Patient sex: M
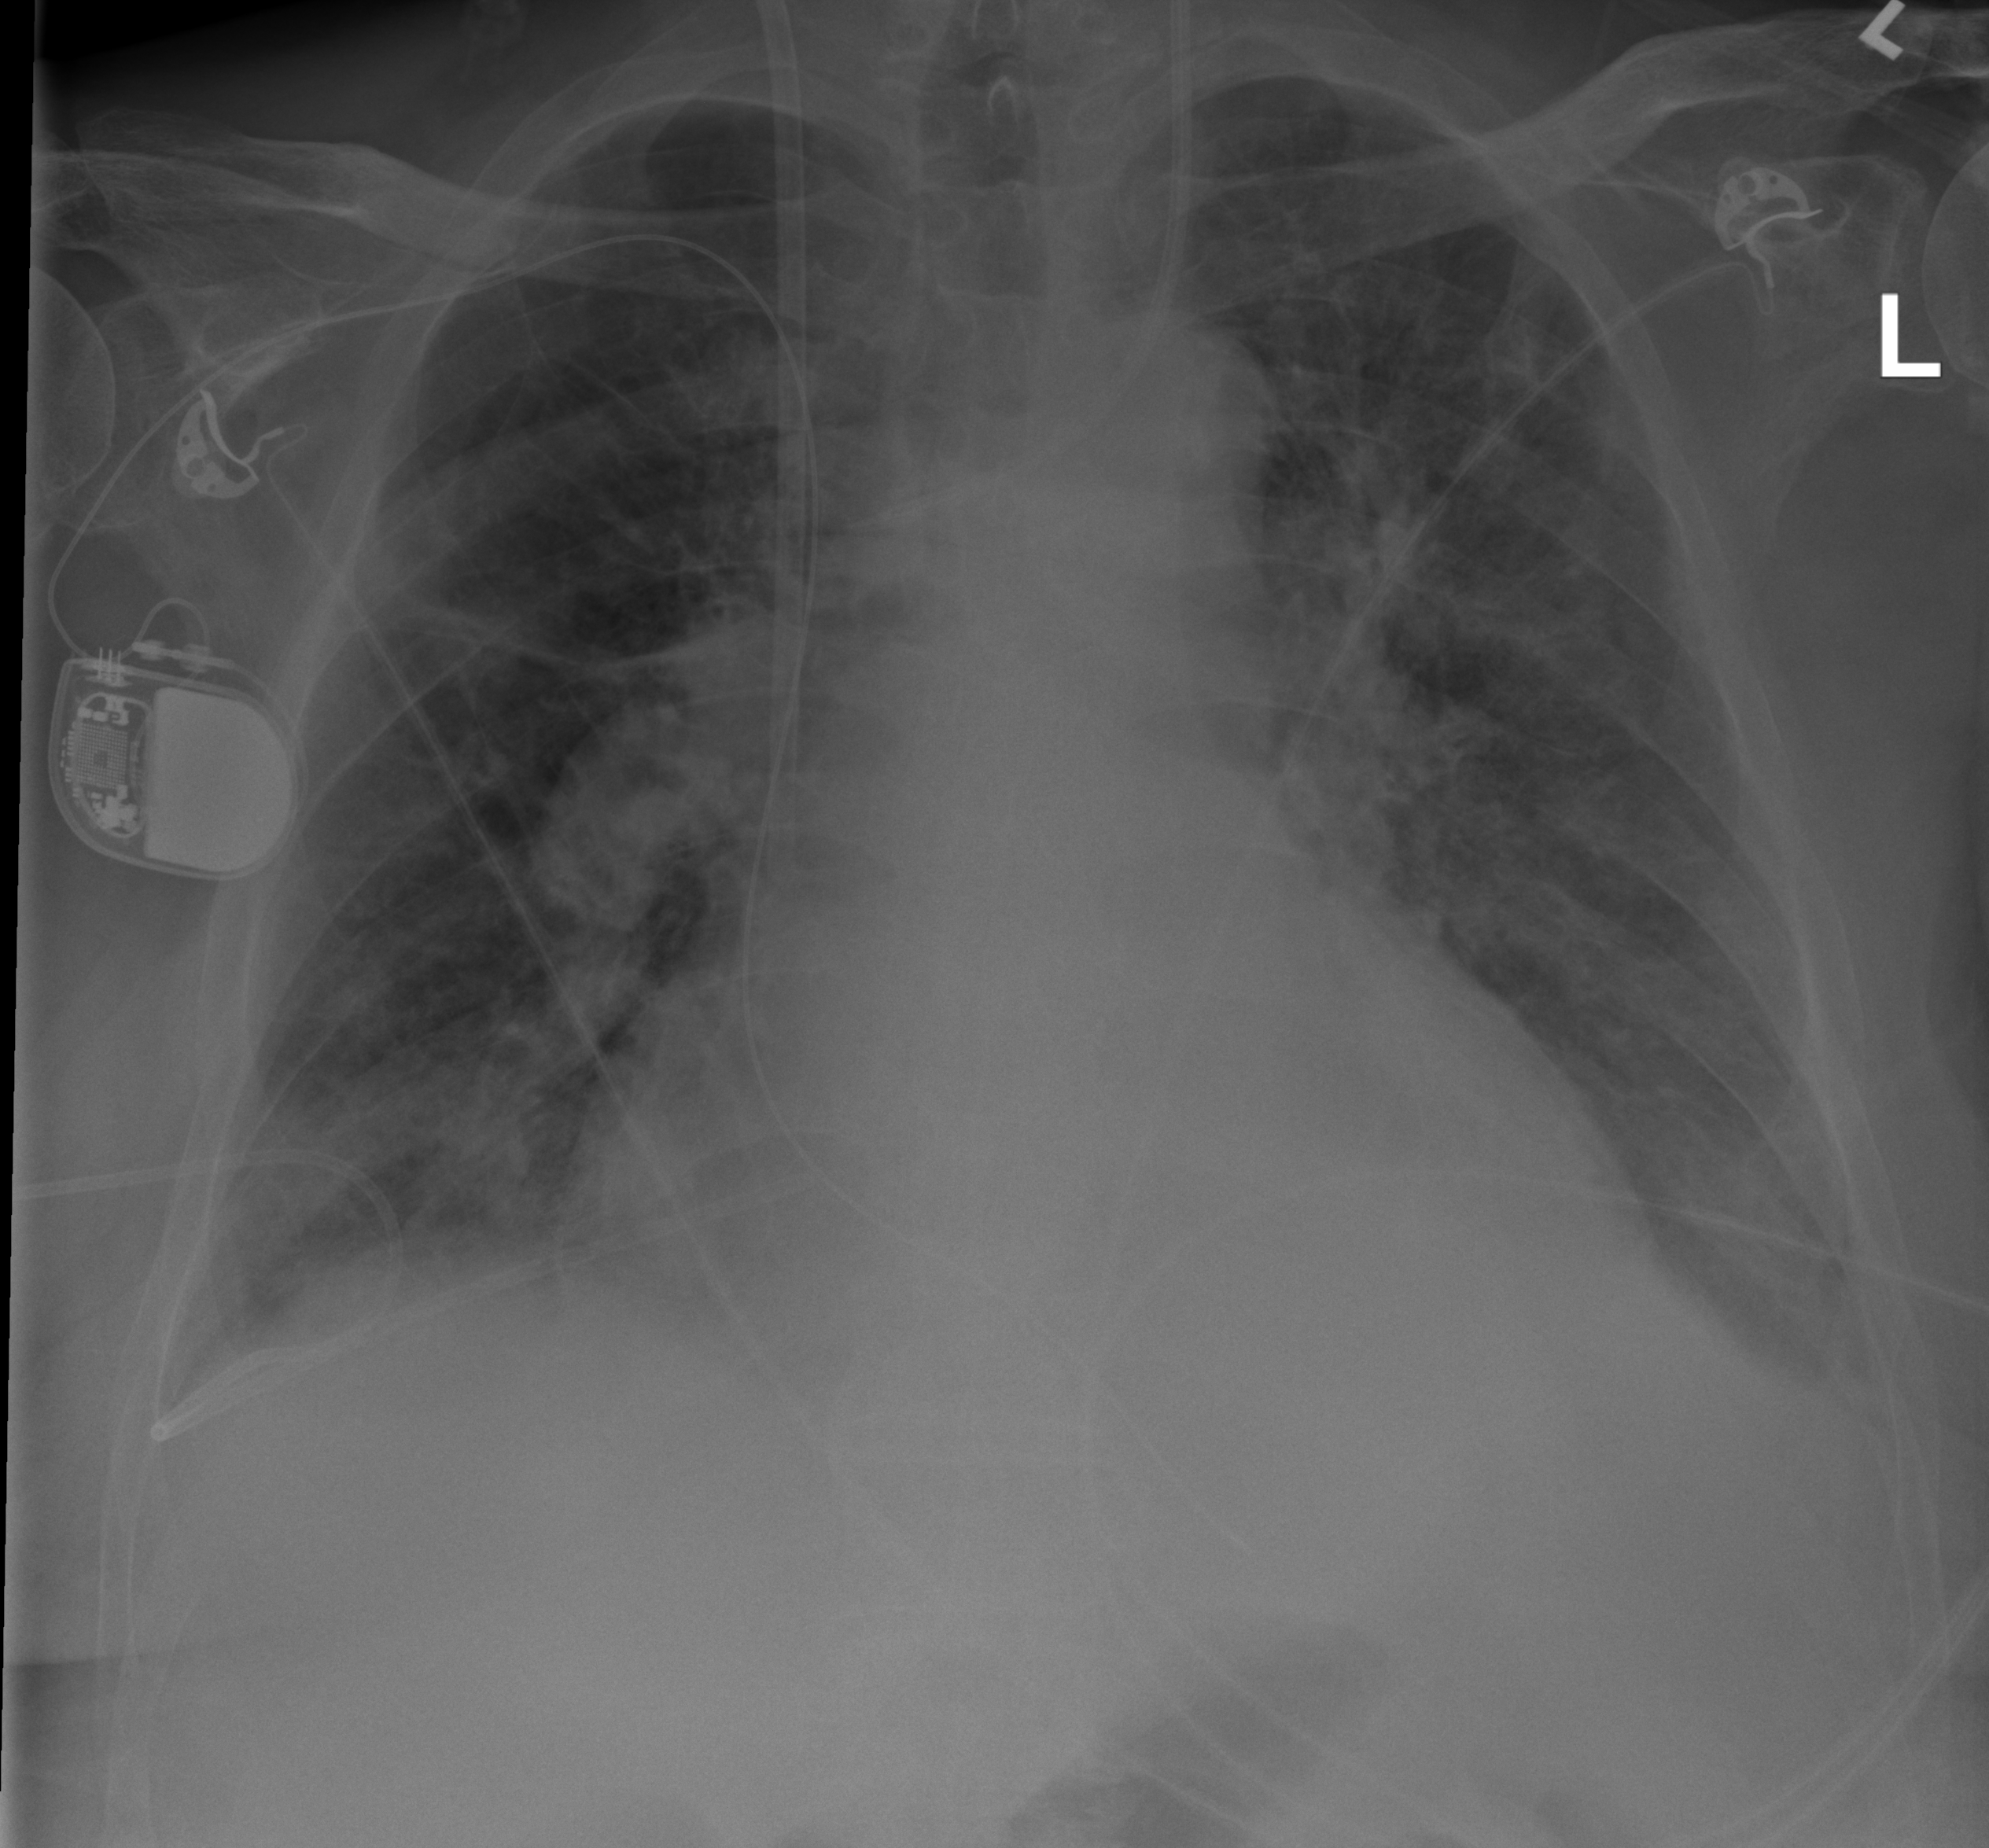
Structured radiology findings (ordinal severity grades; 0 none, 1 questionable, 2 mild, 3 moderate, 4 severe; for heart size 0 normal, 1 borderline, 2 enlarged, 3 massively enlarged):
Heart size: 2
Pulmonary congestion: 2
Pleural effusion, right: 1
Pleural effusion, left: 2
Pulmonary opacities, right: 3
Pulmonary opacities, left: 2
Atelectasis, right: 2
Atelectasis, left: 2